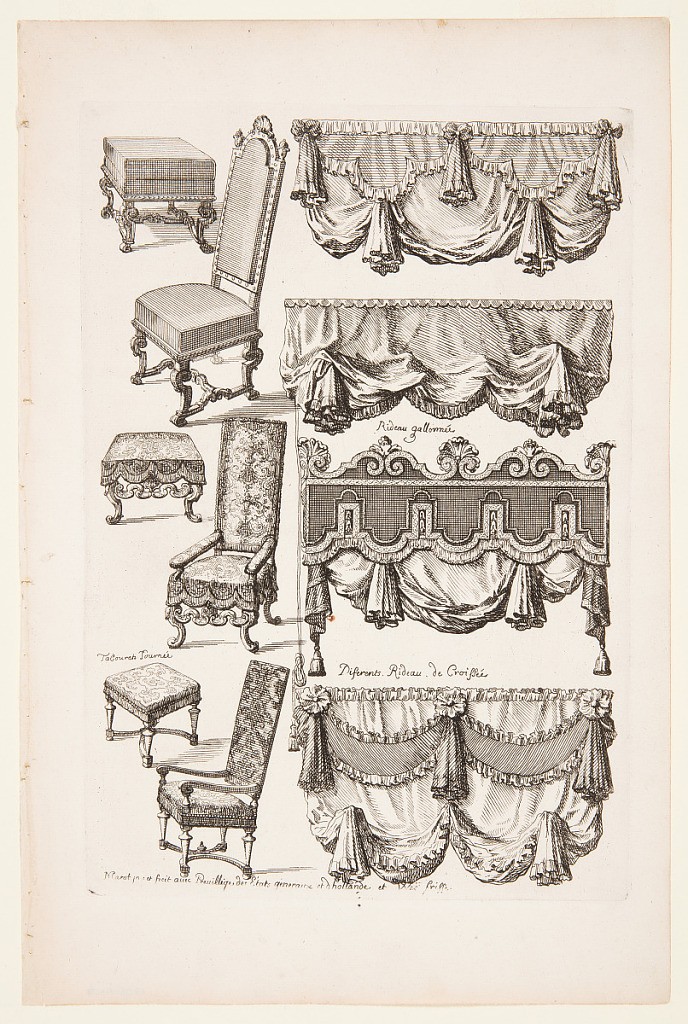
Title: Upholstered Furniture
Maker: Daniel Marot, French, active in the Netherlands and England, 1661–1752
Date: ca. 1700
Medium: Etching on white laid paper
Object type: Print
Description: Designs for upholstered furniture. Pictured are three different types of chairs with footstools and four different designs for window dressings. There are labels throughout the work.